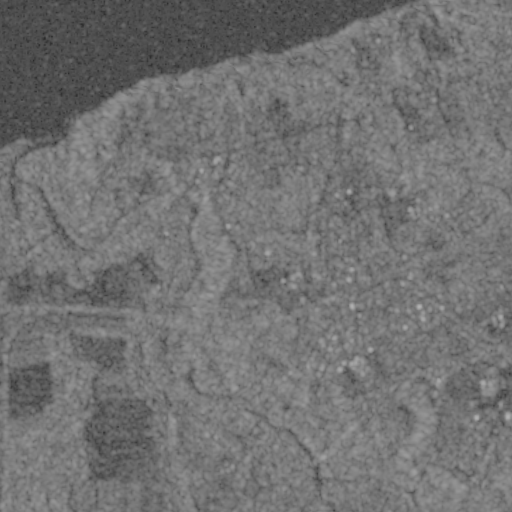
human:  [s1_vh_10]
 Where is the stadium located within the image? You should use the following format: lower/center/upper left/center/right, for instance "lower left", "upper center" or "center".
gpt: The stadium is located in the lower right of the image.
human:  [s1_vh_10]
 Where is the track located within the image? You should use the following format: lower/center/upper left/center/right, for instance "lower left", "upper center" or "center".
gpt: The track is located in the lower right of the image.
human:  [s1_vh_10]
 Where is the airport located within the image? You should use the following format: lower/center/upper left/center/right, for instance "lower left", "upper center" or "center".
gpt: There is no airport in the image.

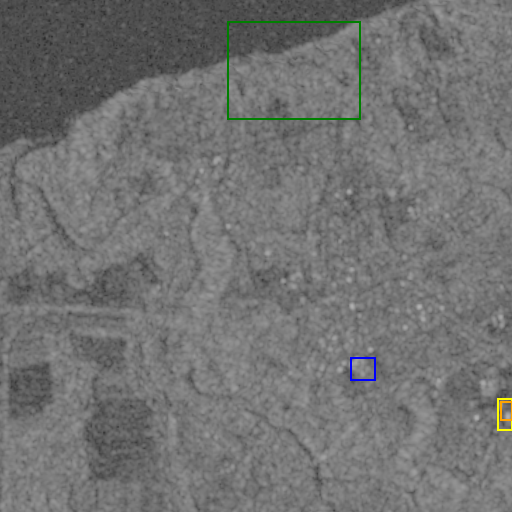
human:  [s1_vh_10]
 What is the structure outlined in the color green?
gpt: The structure outlined in green is a park.
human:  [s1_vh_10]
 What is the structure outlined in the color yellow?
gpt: The structure outlined in yellow is a stadium.
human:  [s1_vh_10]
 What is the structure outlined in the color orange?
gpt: The structure outlined in orange is a track.
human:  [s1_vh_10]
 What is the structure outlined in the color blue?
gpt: The structure outlined in blue is a building.
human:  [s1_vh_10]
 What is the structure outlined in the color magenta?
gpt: There is no magenta outline.